Question: I want to stack the error bars in a stacked histogram using geom_errorbar / ggplot.
In my ggplot statement, I have tried to used both 'position="stack"' and 'position="identity"'. None of them worked.
Here is my ggplot statement:
'''
ggplot(DF, aes(x=factor(year), y=proportion, fill=response)) +
facet_grid(. ~ sex) +
theme(legend.position="none")
geom_bar(position="stack", stat="identity") +
geom_errorbar(aes(ymin=ci_l, ymax=ci_u),
width=.2, # Width of the error bars
position="identity") +
'''
Here is the result I'm getting, and you may notice that the error bars on the right hand-side do not follow the bar values.

Here is the Data Frame I've used in this example:
'''
DF <- data.frame(sex=c("men","women","men","women","men","women"),
proportion=c(0.33,0.32,0.24,0.29,0.12,0.16),
ci_l=c(0.325,0.322,0.230,0.284,0.114,0.155),
ci_u=c(0.339,0.316,0.252,0.311,0.130,0.176),
year=c(2008,2008,2013,2013,2013,2013),
response=c("Yes","Yes","Yes, entire the journey","Yes, entire the journey","Yes, part of the journey","Yes, part of the journey")
)
'''
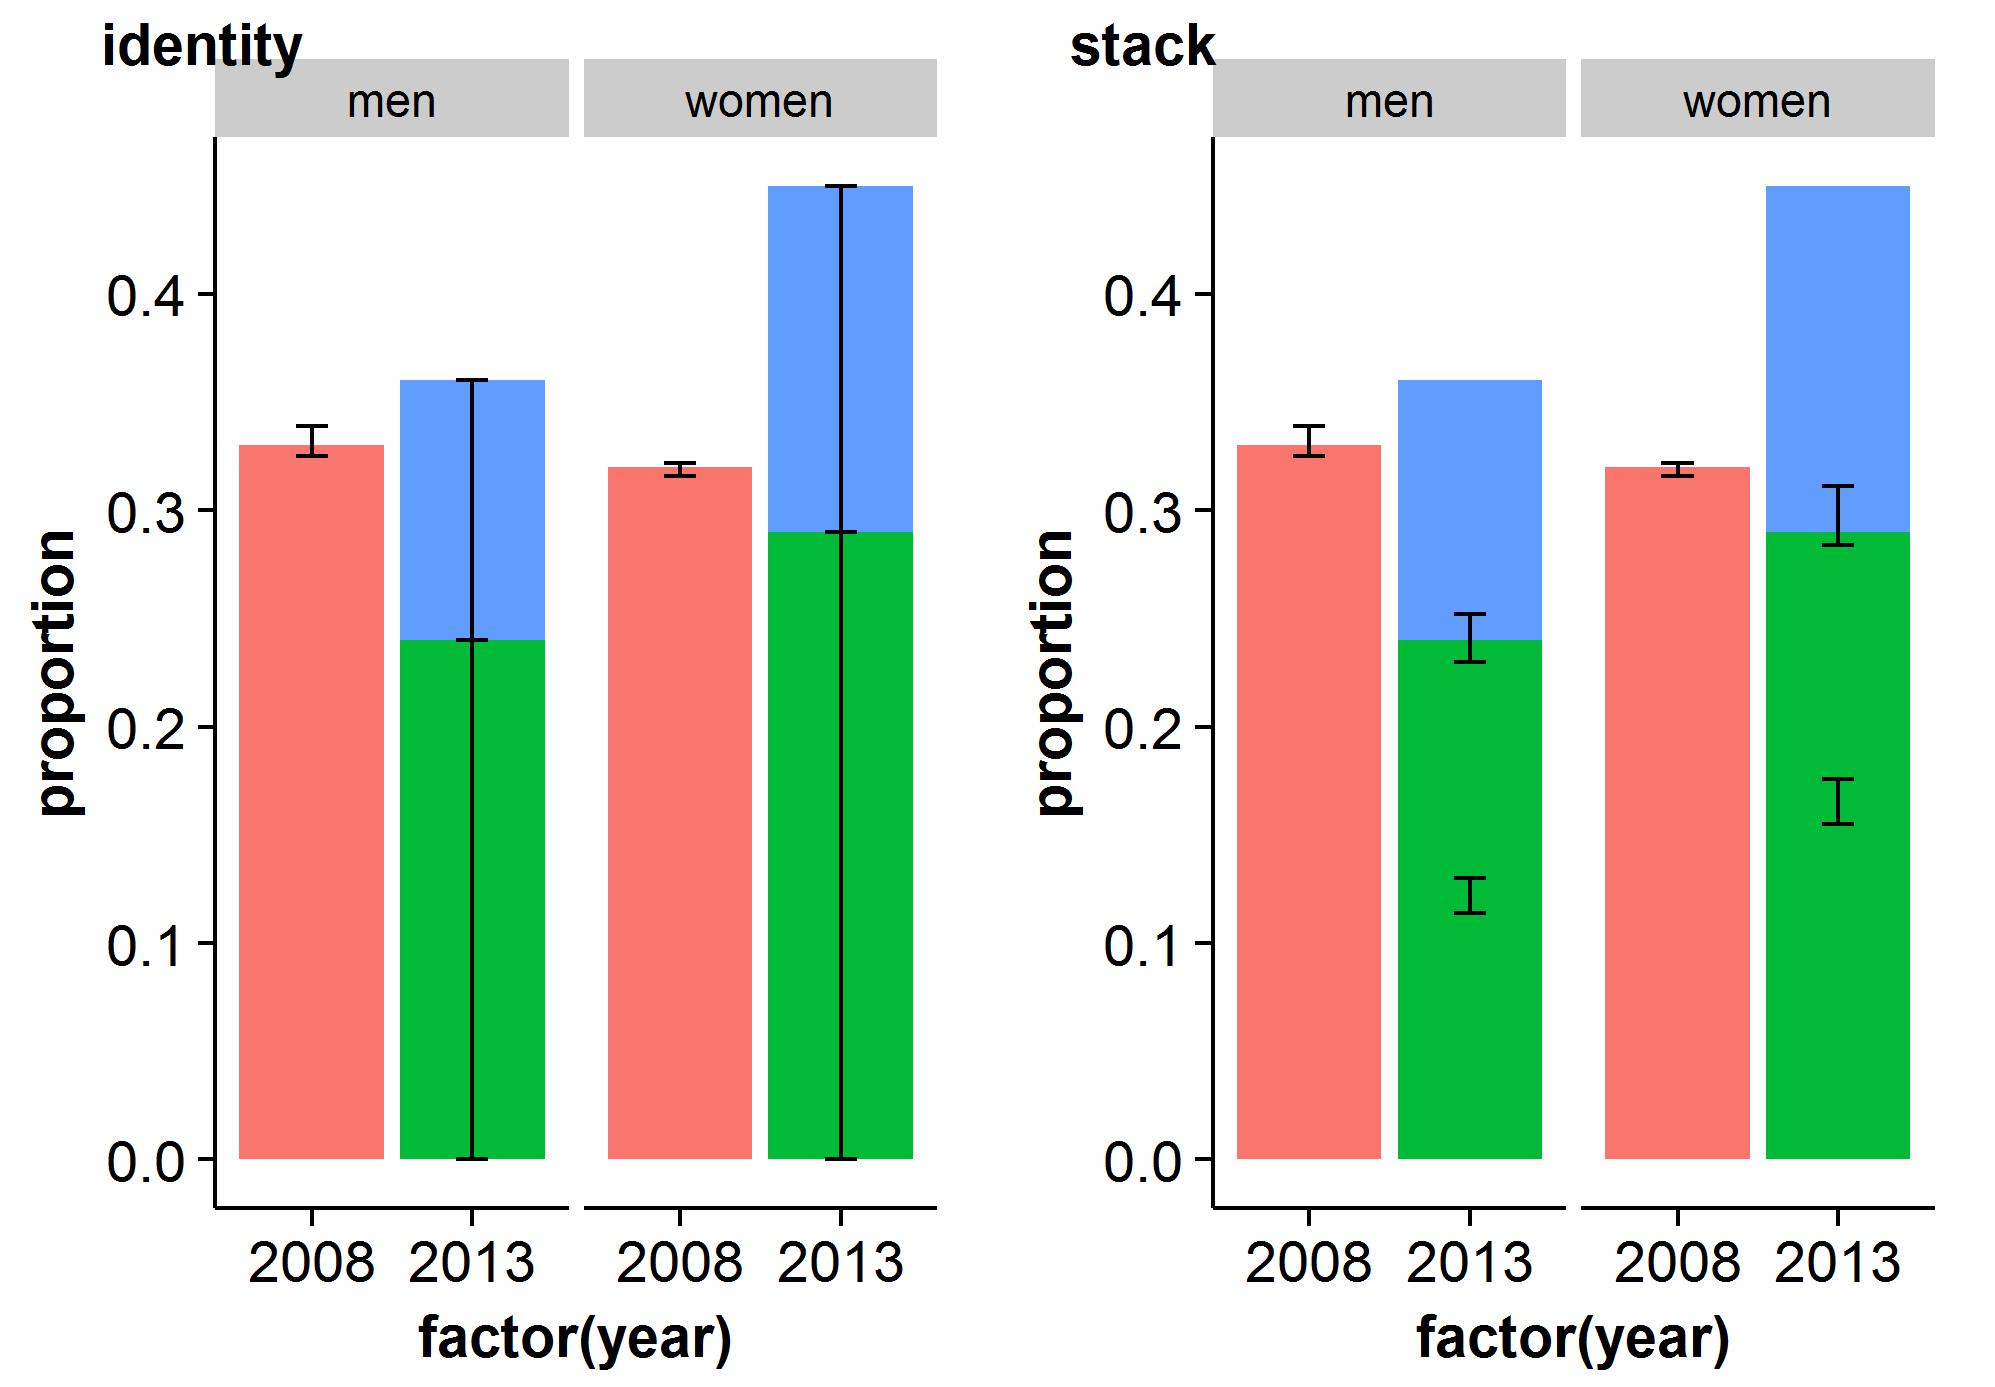
Answer: What is happening here is that 'ggplot' is not stacking the error bars (they would have to be summed) so you will have to do that by hand (<URL>.
So doing by hand:
'''
DF$ci_l[DF$response == "Yes, part of the journey"] <- with(DF,ci_l[response == "Yes, part of the journey"] +
ci_l[response == "Yes, entire the journey"])
DF$ci_u[DF$response == "Yes, part of the journey"] <- with(DF,ci_u[response == "Yes, part of the journey"] +
ci_u[response == "Yes, entire the journey"])
'''
Now:
'''
ggplot(DF, aes(x=factor(year), y=proportion)) +
facet_grid(. ~ sex) +
geom_bar(stat="identity",aes(fill=response)) +
geom_errorbar(aes(ymin= ci_l,
ymax= ci_u),
width=.2, # Width of the error bars
position="identity")
'''